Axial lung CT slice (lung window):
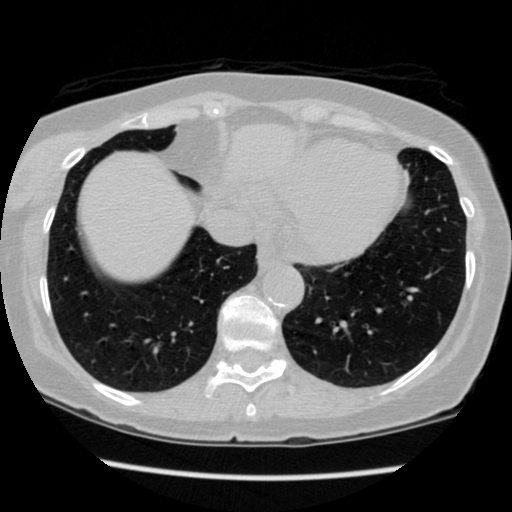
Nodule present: no